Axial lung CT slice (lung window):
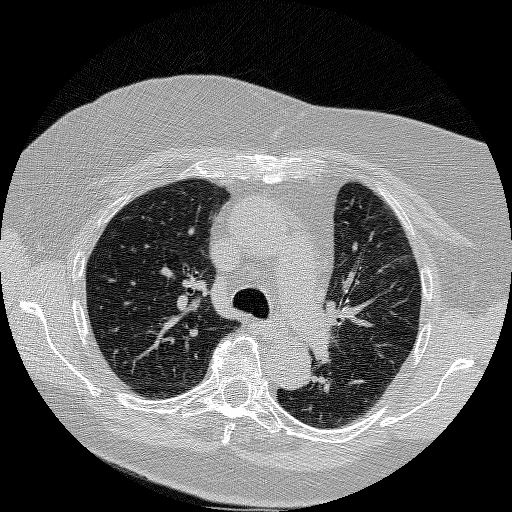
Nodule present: no